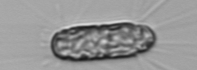
Label: Corethron_hystrix